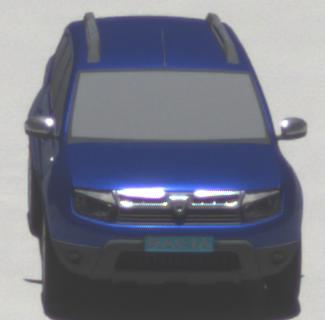
Make: Dacia
Model: Duster dCi 110 FAP
Detailed model: Duster (I)
Model produced from: 2010/06
Model produced until: 2013/11
Doors: 5
Color: blue
Road condition: wet road
Daytime: midday
Contrast: high contrast